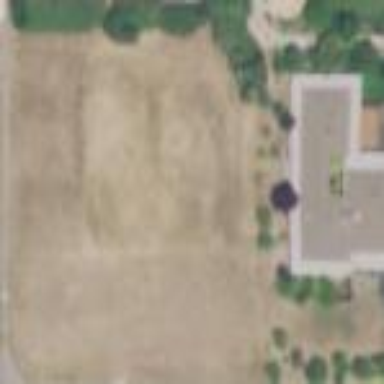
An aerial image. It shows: Park with grassy land.